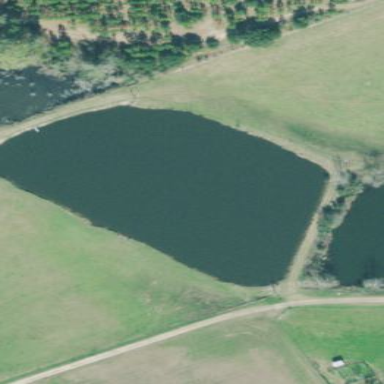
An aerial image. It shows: Reservoir of natural water.